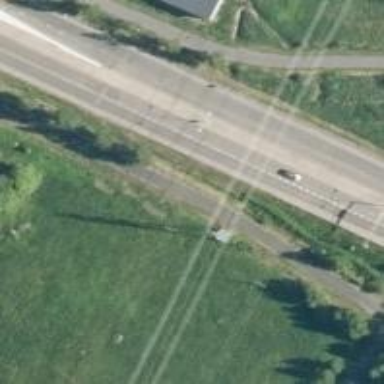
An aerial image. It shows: Cycleway.